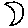
Label: moon